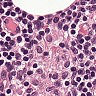
Metastatic tissue present: no